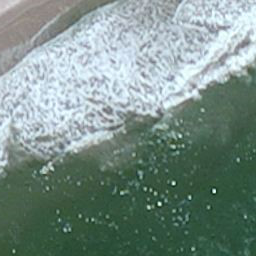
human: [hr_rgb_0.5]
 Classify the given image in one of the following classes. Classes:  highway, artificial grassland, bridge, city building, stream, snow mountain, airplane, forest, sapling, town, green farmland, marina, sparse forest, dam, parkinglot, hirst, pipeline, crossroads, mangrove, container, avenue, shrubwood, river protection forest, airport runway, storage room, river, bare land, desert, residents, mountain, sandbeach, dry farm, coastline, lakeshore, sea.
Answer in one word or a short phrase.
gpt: coastline